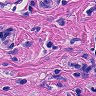
Metastatic tissue present: yes